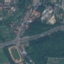
Label: Highway